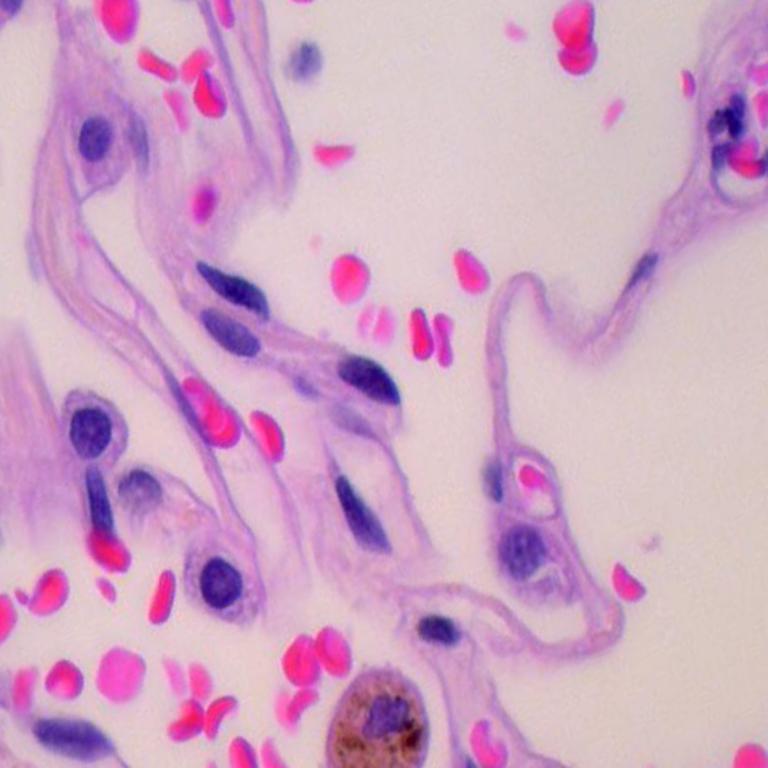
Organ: lung
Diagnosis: benign